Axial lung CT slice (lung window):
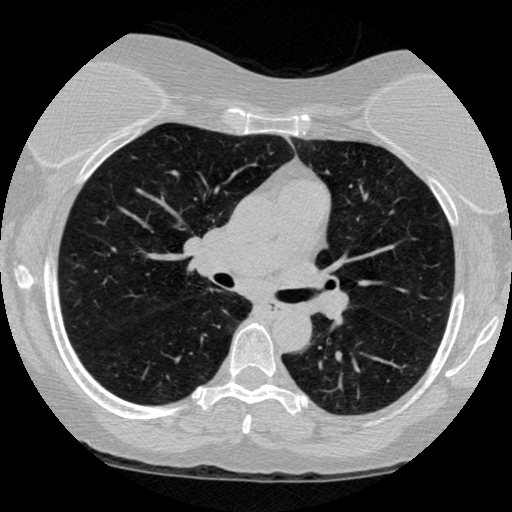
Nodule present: no